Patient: sex M, age 81
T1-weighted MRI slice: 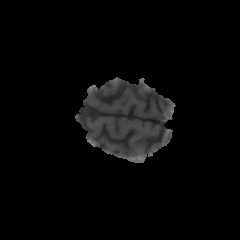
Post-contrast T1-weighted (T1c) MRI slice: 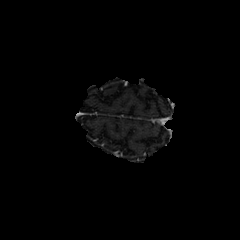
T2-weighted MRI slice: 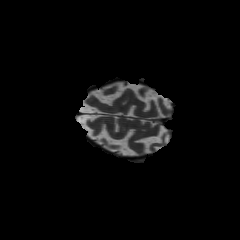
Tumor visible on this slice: no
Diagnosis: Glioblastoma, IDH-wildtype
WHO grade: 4